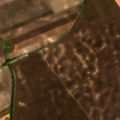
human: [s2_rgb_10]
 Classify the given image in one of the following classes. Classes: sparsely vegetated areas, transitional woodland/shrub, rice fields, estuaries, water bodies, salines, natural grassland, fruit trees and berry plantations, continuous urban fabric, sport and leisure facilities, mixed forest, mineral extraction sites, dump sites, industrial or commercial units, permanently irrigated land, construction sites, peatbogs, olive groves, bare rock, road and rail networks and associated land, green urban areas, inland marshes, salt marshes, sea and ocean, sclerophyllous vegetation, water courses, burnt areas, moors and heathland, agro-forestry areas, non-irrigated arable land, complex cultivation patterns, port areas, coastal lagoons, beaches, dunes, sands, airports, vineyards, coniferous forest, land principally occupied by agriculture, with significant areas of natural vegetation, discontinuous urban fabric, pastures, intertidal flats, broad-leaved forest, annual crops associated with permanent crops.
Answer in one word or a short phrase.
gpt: non-irrigated arable land